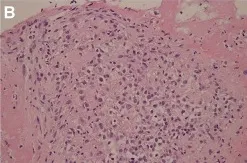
Pathology findings. H&E stain analysis of pericardial biopsy shows atypical mesothelioma cells , 40x in panel.
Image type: pathology (h&e)